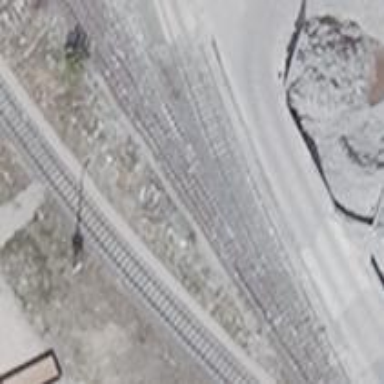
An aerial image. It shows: Railway switch.